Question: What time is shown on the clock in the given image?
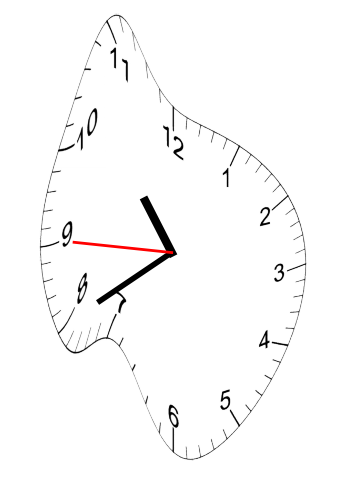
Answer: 10:39:45